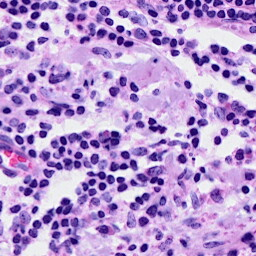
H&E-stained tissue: Breast